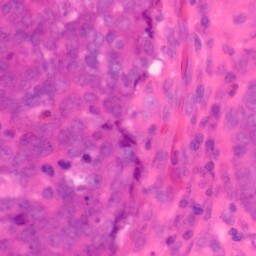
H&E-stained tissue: Colon